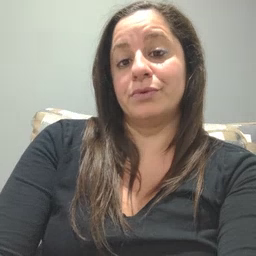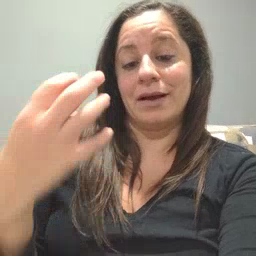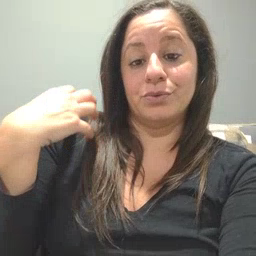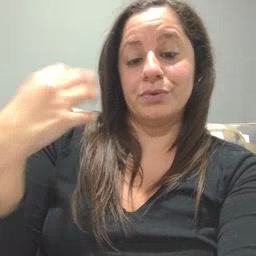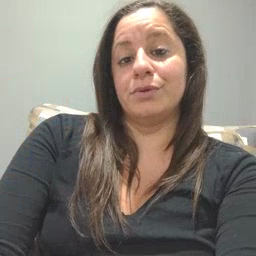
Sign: outside